Field crop: tomato
Growth stage: 2
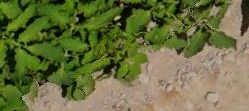
Species: tomato